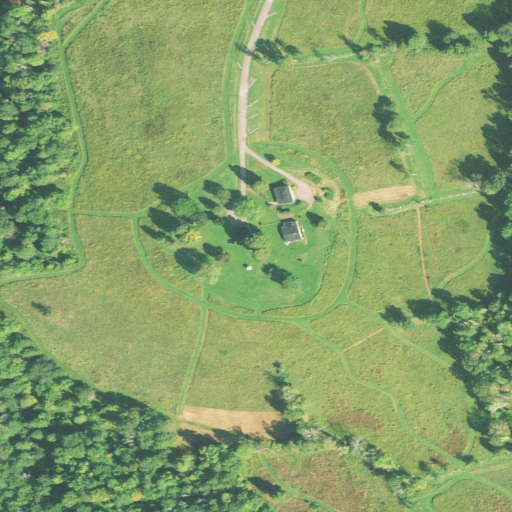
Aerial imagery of mountain in Connecticut named Taunton Hill containing pasture, deciduous forest, and open development